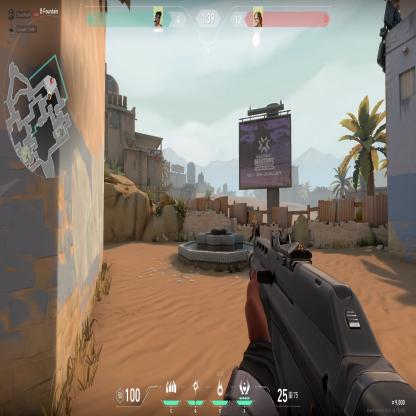
Label: enemy